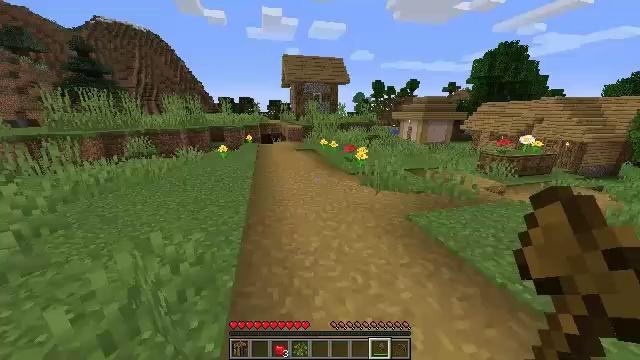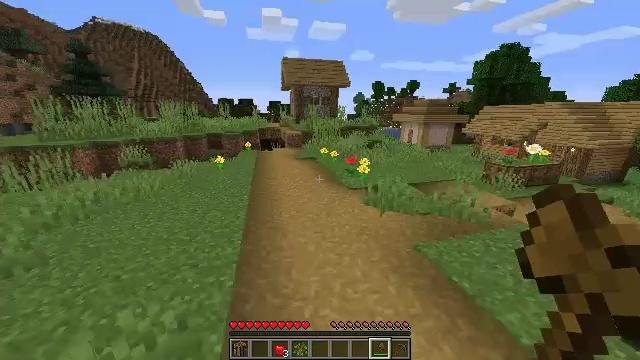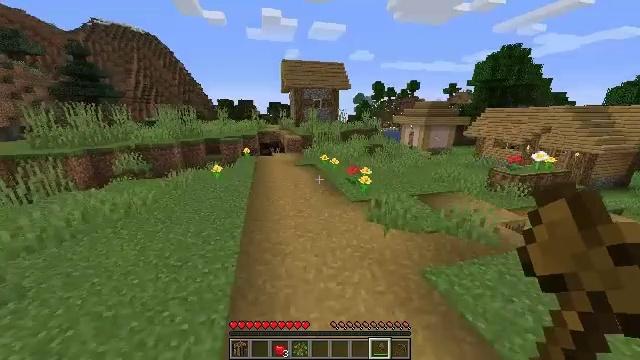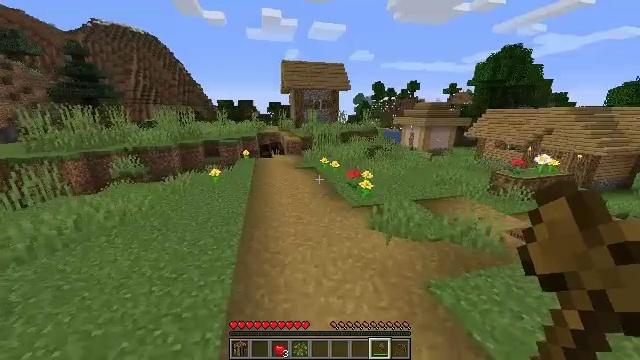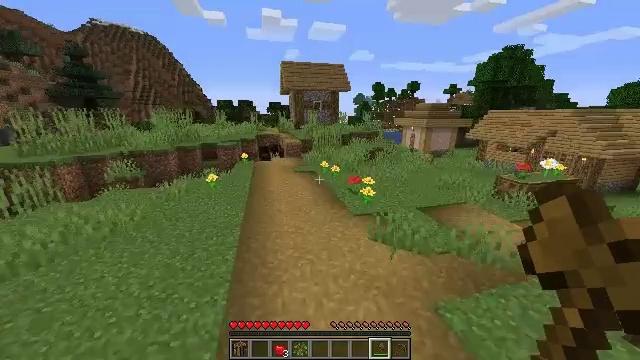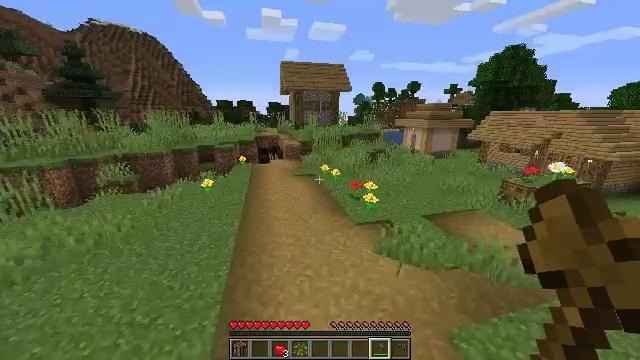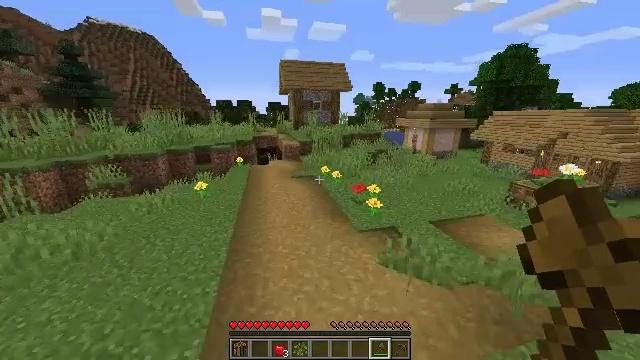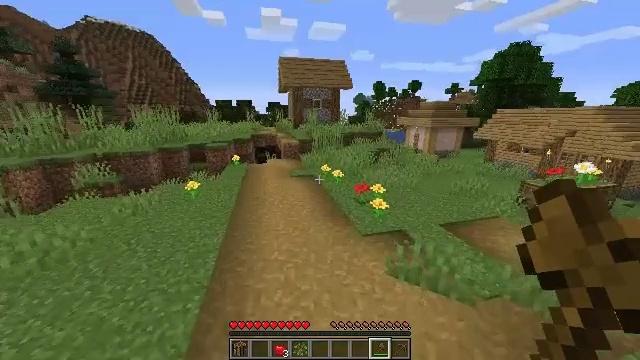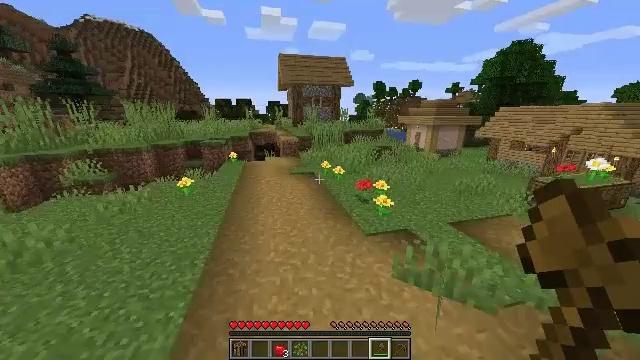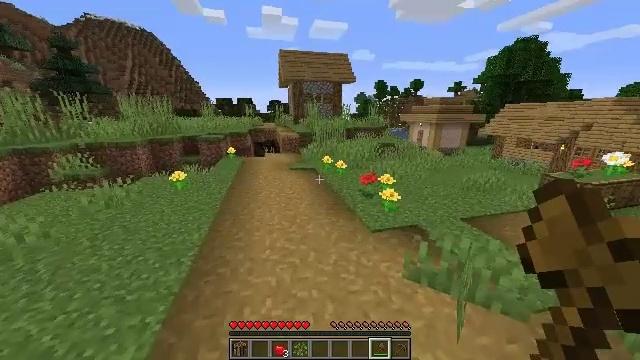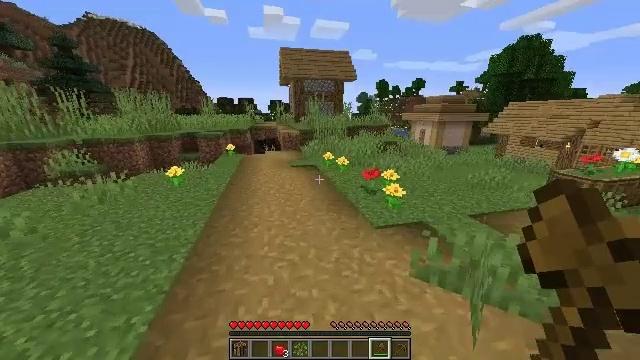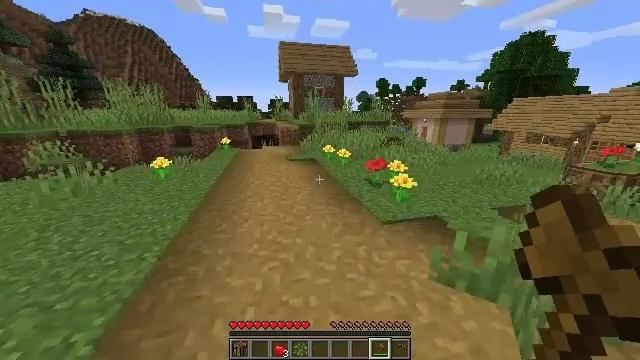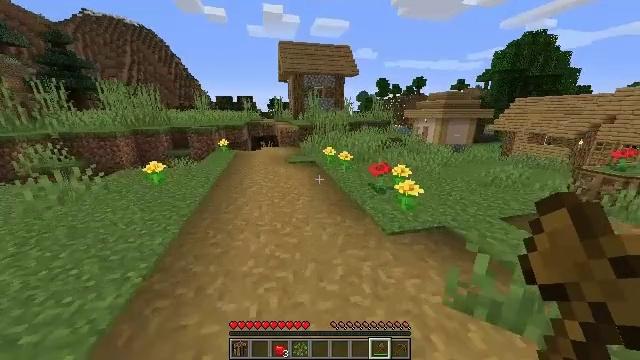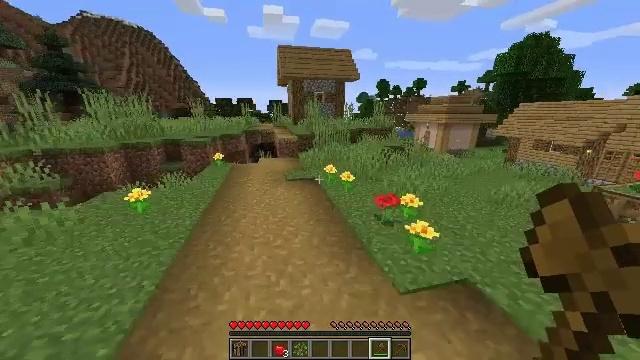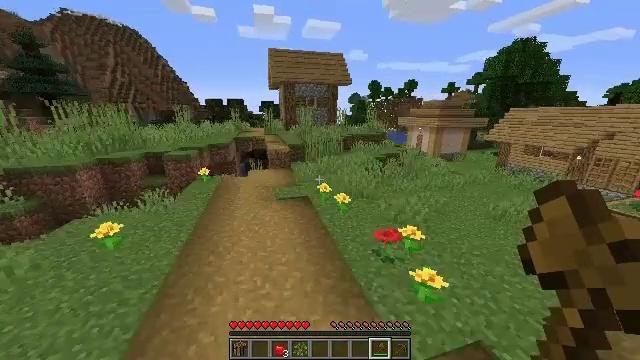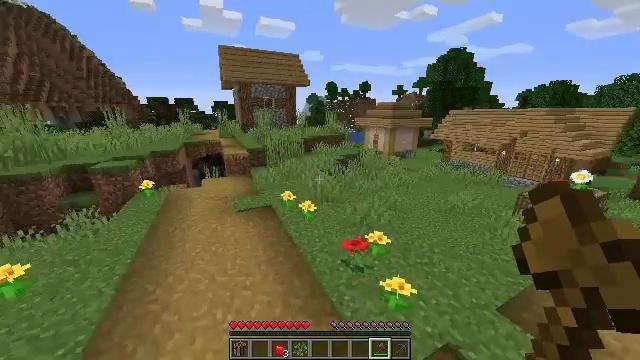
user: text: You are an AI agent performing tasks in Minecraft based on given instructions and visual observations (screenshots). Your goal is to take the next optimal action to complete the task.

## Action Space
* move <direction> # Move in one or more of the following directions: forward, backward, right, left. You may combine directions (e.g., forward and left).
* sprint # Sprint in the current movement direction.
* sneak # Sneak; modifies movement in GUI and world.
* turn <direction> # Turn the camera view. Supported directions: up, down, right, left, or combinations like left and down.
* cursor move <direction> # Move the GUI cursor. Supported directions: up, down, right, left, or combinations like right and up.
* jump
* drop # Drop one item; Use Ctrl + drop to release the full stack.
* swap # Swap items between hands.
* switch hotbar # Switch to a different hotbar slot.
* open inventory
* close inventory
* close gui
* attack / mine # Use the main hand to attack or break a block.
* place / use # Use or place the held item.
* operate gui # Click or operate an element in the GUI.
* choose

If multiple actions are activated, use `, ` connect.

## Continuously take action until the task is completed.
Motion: motion action
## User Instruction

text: Mine the yellow bed to pick it up.
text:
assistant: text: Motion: move forward, jump
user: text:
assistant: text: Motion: move forward, jump
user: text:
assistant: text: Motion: move forward, jump
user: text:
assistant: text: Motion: move forward, jump
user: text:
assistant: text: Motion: move forward, jump
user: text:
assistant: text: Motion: move forward, jump
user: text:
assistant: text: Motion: move forward, jump
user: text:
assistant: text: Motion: move forward, jump
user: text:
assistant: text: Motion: move forward, jump
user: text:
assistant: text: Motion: move forward, jump
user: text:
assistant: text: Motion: move forward, jump
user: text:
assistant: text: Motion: move forward, jump
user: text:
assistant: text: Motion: move forward, jump
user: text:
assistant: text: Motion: move forward, turn right, jump
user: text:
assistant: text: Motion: move forward, turn right, jump
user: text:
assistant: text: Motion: move forward, turn right, jump
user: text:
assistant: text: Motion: move forward, turn right, jump
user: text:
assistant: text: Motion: move forward, turn right, jump
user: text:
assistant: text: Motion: move forward, turn right
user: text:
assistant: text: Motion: move forward
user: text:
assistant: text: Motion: move forward, turn right
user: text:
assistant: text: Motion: move forward, turn right
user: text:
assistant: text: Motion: move forward, turn right, jump
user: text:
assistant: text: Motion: move forward, jump
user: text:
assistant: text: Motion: move forward, jump
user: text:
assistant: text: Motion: move forward, jump
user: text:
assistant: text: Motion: move forward, jump
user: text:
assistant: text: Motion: move forward, jump
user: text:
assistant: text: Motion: move forward, jump
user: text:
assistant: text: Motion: move forward, jump